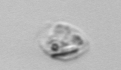
Label: Amoeba